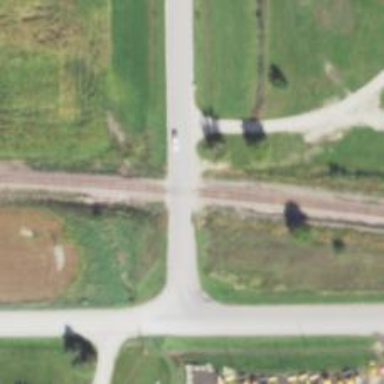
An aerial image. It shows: Crossing for the railway.